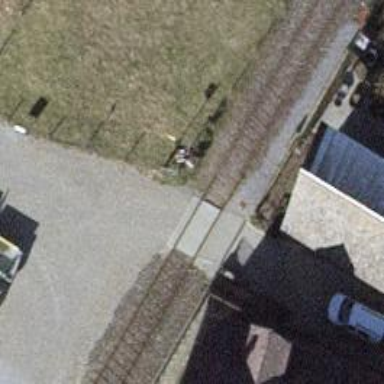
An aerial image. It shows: Railway level crossing.